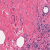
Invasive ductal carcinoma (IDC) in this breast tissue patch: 0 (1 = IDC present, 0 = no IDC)